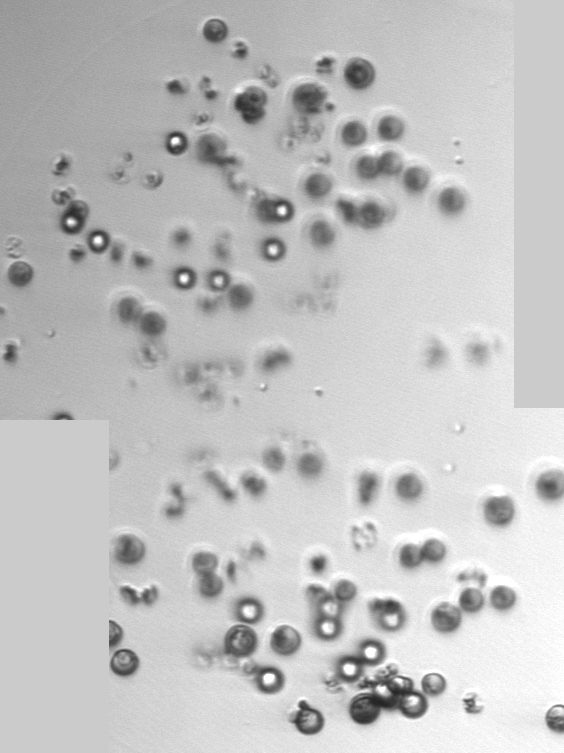
Label: Phaeocystis